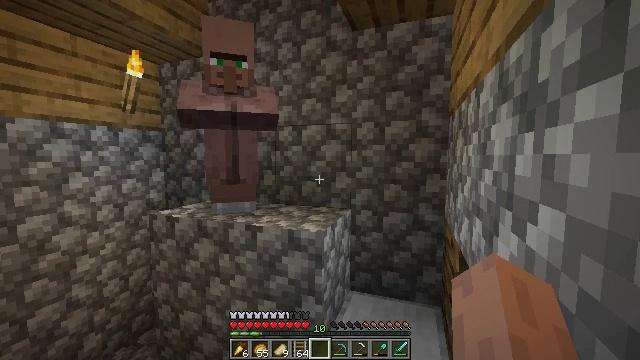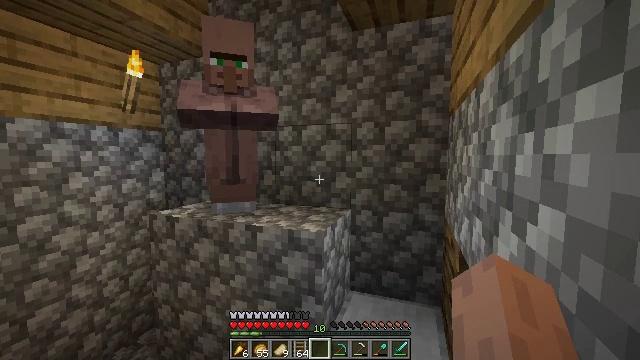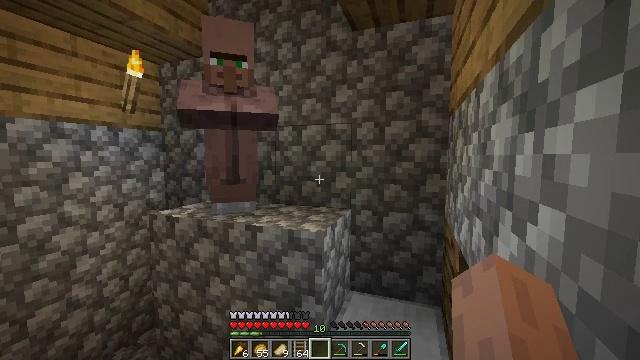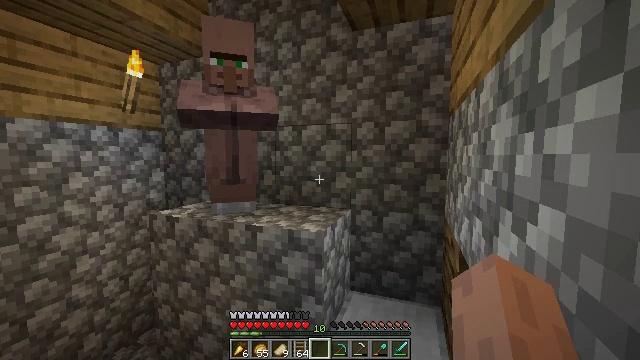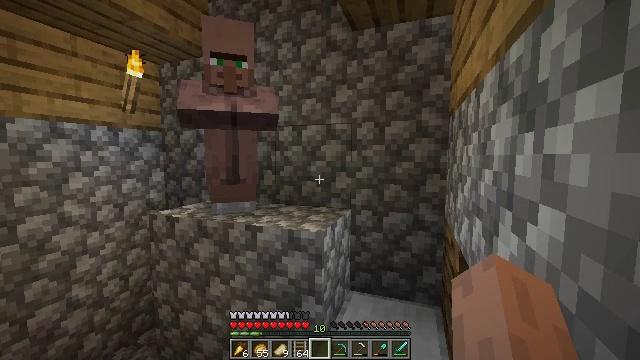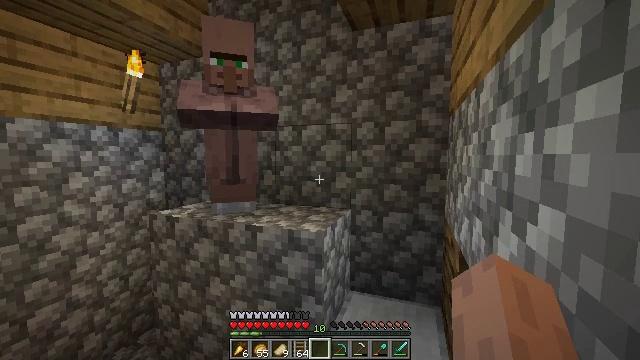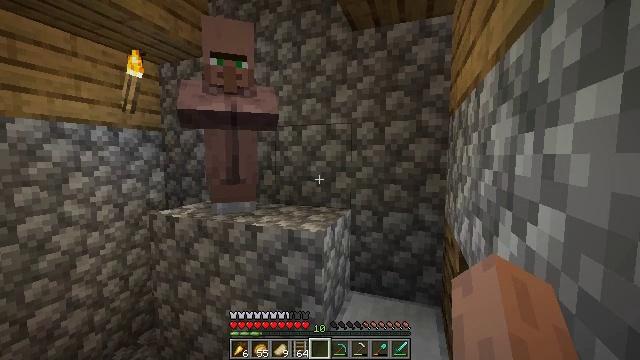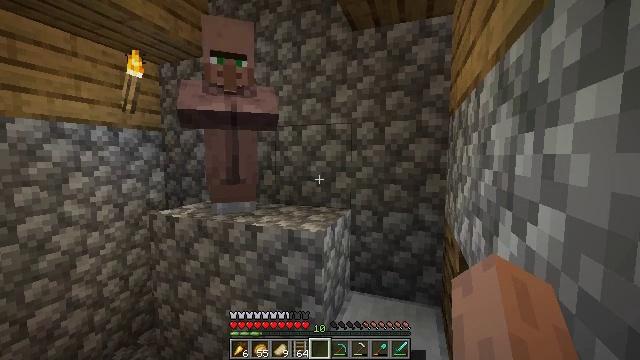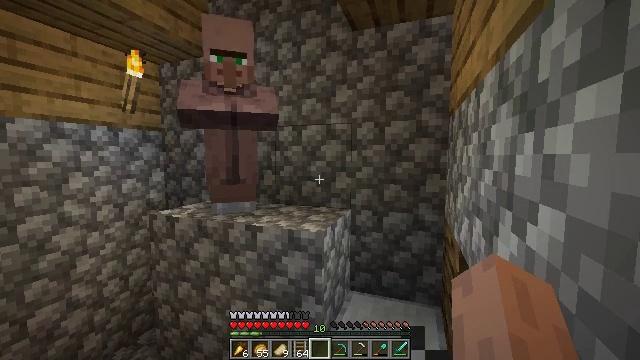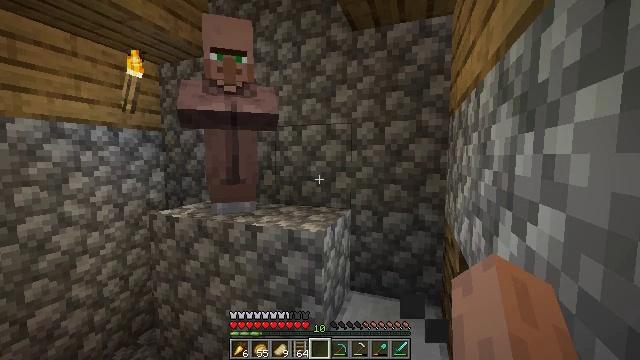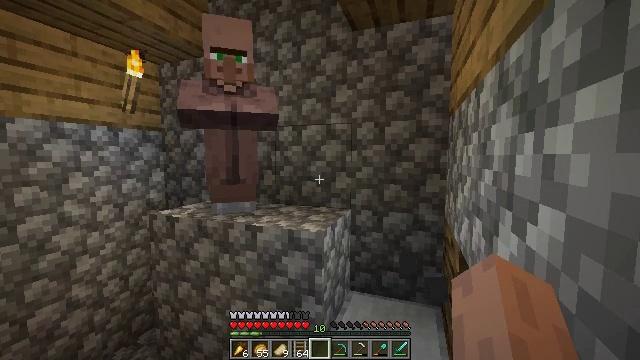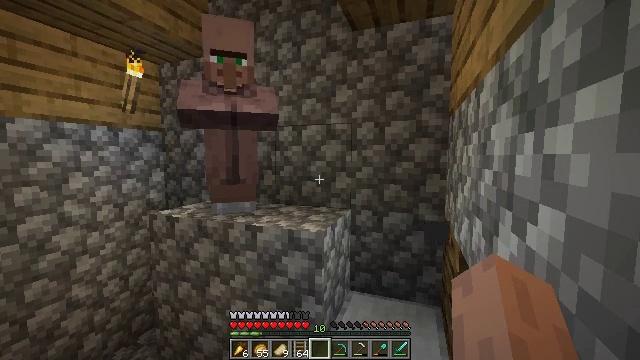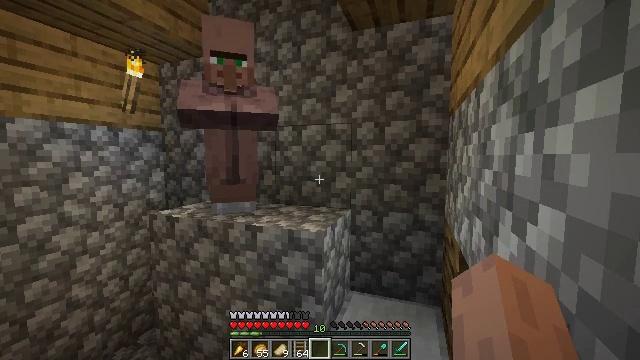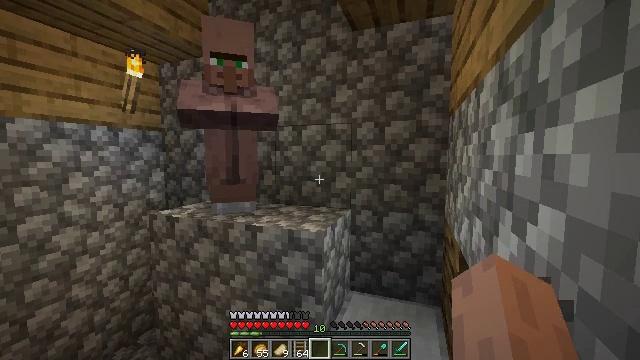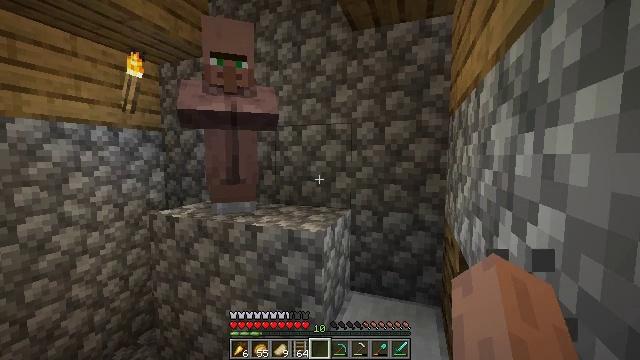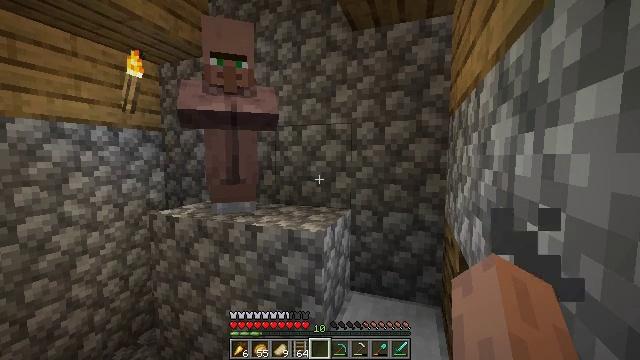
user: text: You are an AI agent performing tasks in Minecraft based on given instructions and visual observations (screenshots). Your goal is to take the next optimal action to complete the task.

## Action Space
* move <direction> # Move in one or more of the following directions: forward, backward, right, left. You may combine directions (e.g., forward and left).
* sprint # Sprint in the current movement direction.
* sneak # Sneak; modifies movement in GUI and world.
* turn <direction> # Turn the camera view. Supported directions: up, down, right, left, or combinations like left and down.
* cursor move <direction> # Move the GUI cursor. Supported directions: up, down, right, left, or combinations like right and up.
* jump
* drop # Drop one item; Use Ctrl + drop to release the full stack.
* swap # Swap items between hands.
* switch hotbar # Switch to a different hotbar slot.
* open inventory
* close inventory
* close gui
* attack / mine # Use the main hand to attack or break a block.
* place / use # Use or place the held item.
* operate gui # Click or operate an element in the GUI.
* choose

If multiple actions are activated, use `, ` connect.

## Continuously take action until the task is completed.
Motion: motion action
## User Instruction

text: Left click on the blast furnace to break it.
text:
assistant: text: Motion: no_op
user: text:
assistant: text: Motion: no_op
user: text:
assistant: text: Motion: no_op
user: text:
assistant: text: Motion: no_op
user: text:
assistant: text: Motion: no_op
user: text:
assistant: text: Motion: no_op
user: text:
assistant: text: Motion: no_op
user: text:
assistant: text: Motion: no_op
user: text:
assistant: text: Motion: no_op
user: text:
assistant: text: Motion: no_op
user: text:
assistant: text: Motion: no_op
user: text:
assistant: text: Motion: no_op
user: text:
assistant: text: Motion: no_op
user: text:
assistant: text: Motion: no_op
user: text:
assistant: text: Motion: no_op
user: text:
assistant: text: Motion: no_op
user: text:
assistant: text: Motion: no_op
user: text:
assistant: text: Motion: no_op
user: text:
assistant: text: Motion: no_op
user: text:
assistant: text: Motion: no_op
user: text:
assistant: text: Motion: no_op
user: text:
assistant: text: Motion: no_op
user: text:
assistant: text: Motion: no_op
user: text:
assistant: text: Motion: no_op
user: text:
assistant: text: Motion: no_op
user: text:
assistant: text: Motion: no_op
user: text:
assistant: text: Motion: no_op
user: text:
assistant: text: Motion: no_op
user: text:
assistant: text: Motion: no_op
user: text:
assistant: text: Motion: no_op